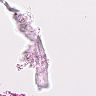
Metastatic tissue present: no